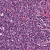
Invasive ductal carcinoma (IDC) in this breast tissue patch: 1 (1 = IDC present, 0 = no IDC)